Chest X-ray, AP view. Patient: 61 years old, sex M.
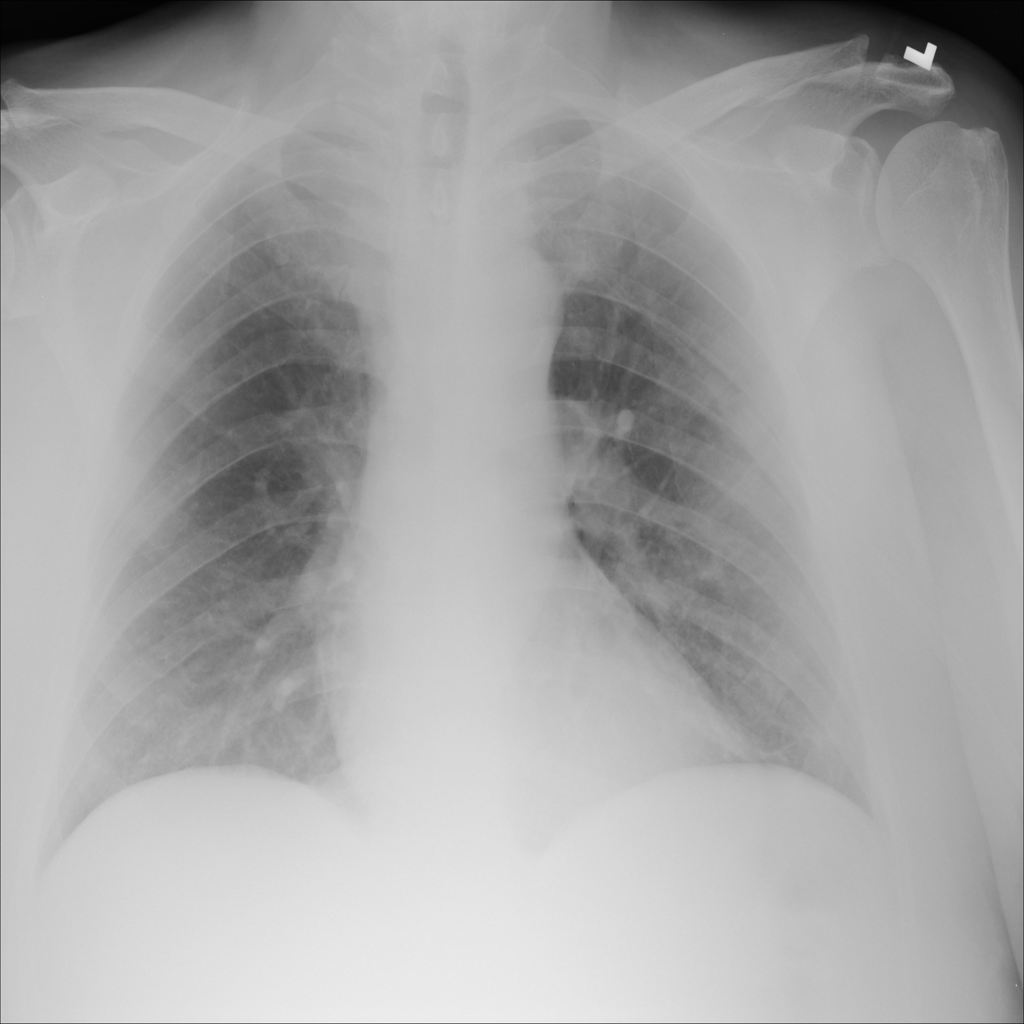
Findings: No Finding